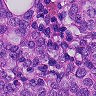
Metastatic tissue present: yes